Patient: sex F, age 54
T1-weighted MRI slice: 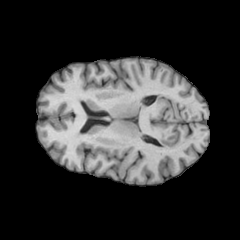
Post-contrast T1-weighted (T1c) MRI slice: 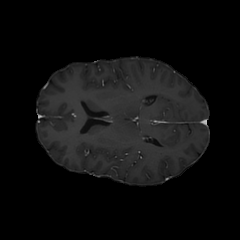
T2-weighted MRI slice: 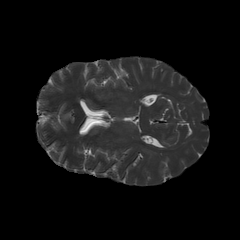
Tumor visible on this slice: no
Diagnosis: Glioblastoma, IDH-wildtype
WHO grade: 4